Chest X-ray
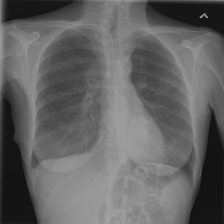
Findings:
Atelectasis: negative
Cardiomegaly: negative
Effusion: negative
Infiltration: negative
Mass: negative
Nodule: positive
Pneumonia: negative
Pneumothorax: negative
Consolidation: negative
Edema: negative
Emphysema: negative
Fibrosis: negative
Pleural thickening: negative
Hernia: negative